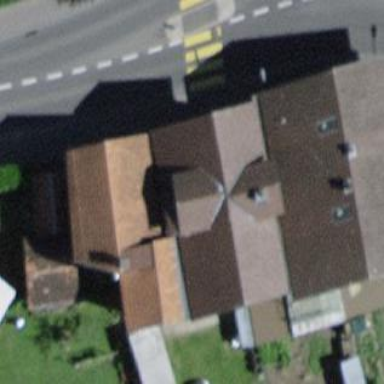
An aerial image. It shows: Residential building.